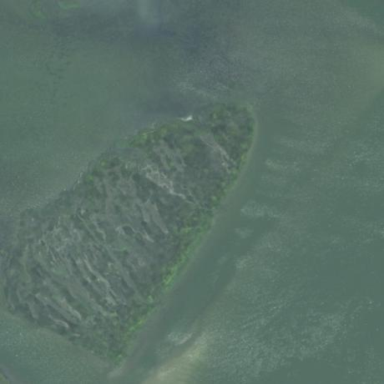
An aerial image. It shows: Islet located along the natural coastline.